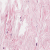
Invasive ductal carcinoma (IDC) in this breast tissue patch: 0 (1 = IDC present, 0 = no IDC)